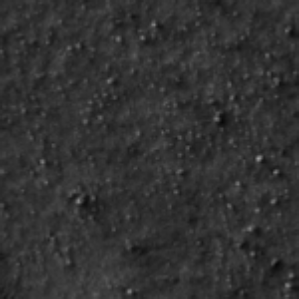
Label: frost